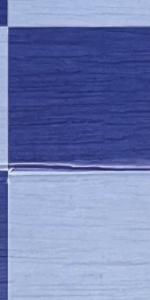
Label: Empty